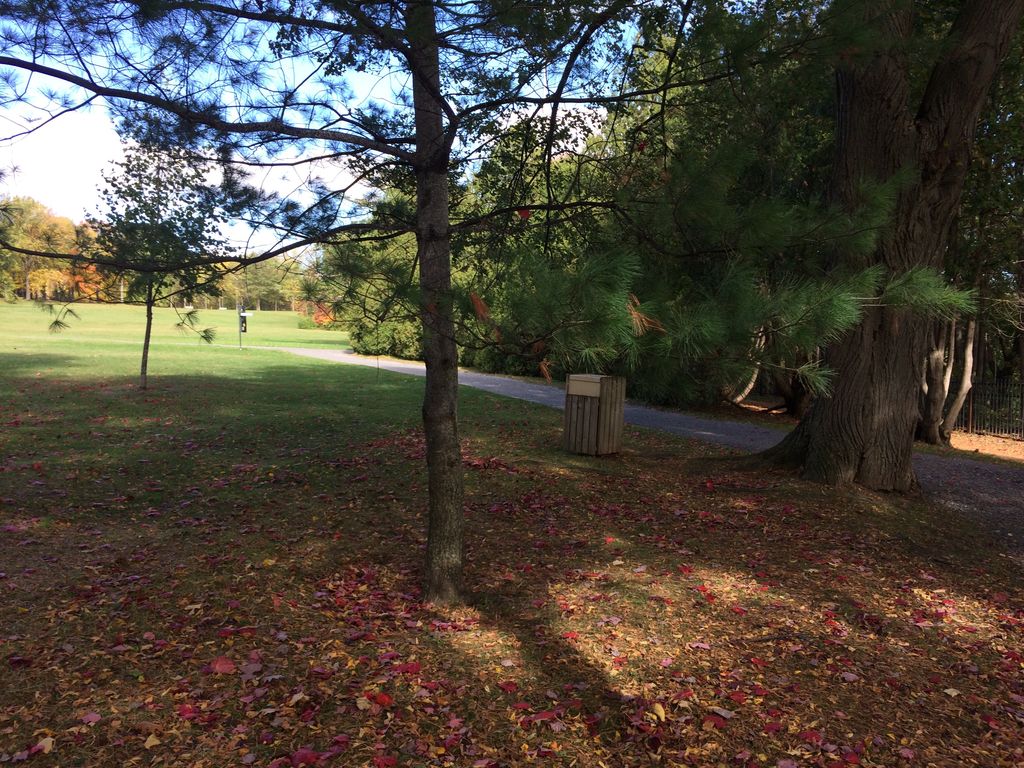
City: quebec_city